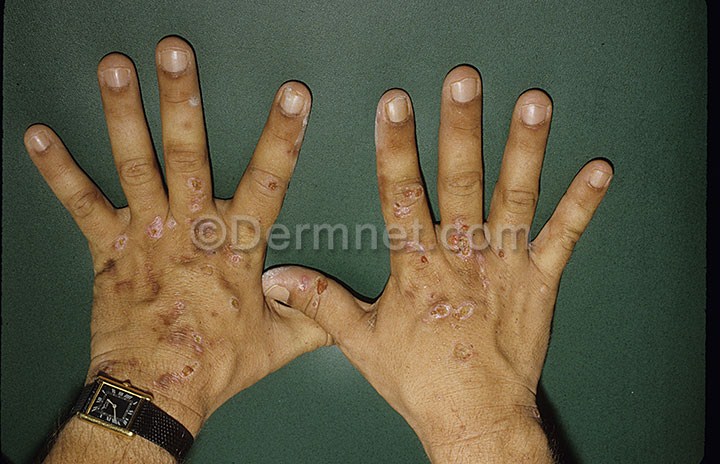
Disease: Light Diseases and Disorders of Pigmentation